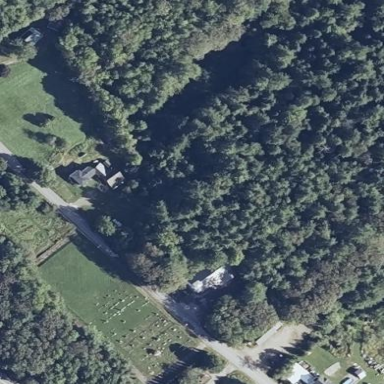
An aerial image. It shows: Cemetery.